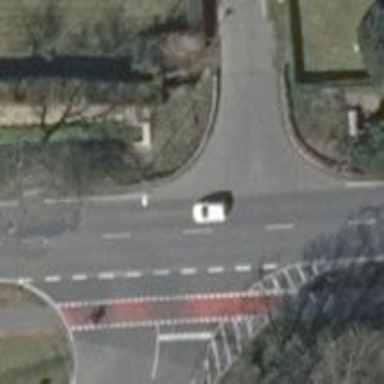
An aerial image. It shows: Road with "give way" sign.